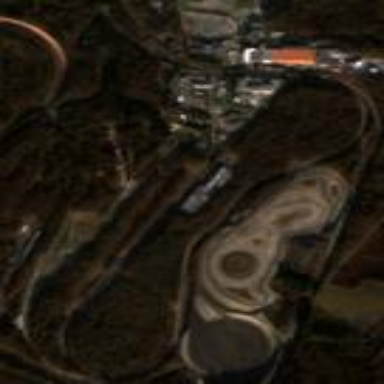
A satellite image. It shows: Motor sport raceway.